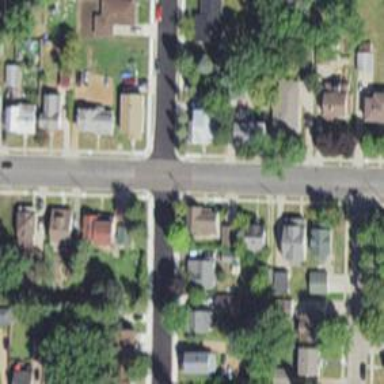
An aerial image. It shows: Tertiary road with separate sidewalk.